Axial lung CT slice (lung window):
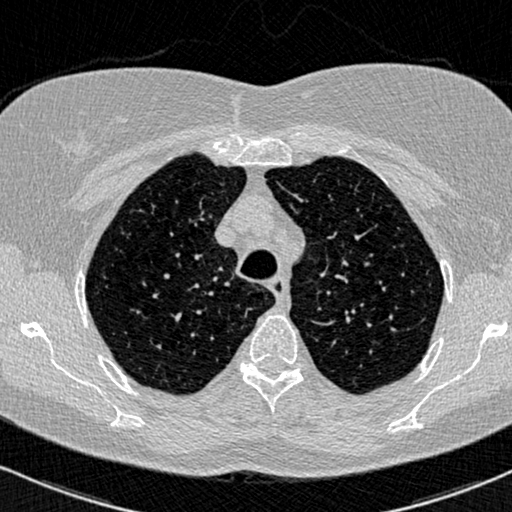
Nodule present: yes
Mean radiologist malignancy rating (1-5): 2.75